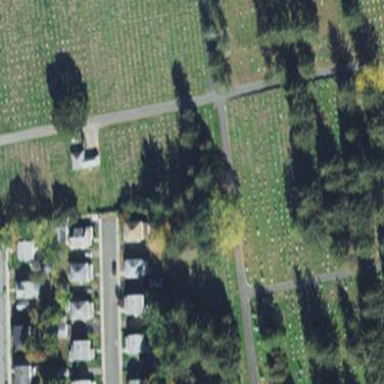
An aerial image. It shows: Ancient cemetery with graves. The area is designated as graveyard and holds historical significance.